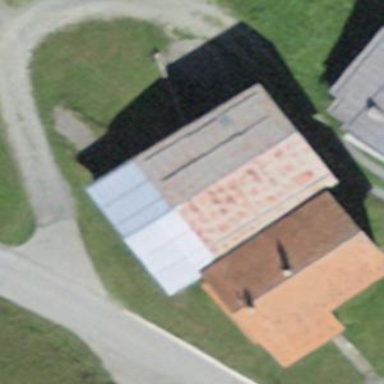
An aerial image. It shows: Building.